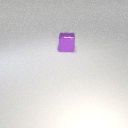
large purple metal cube